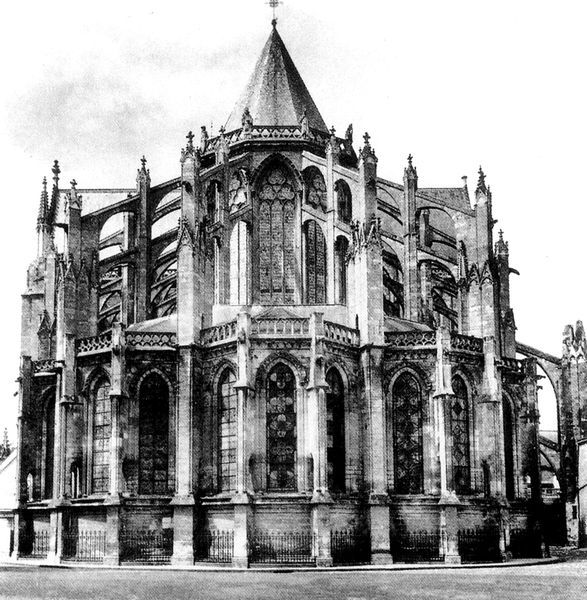
Titel: Kathedrale Saint-Gatien, Tours/Indre-et-Loire
Schlagwörter: frankreich, paris, pfeiler, zeichnung, kirche, gotik, turm, balustrade, schwarzweiß, kathedrale, gotisch, spitzbogen, spitzbögen, apsis, dreipass, strebebögen, kathedrake